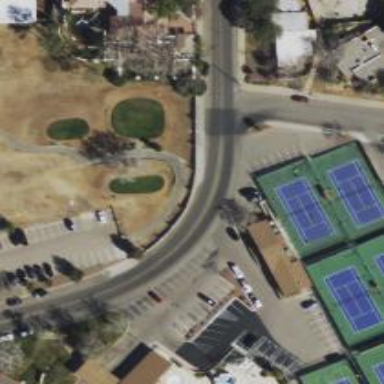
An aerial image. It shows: Pathway for golfing.